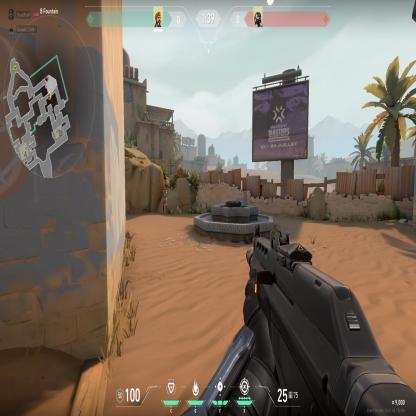
Label: enemy